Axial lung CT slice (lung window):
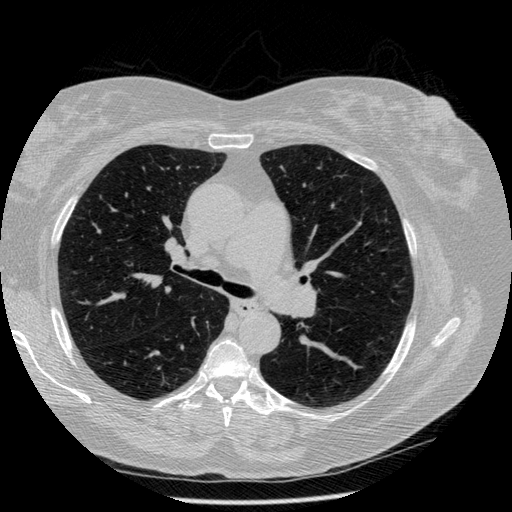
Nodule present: no